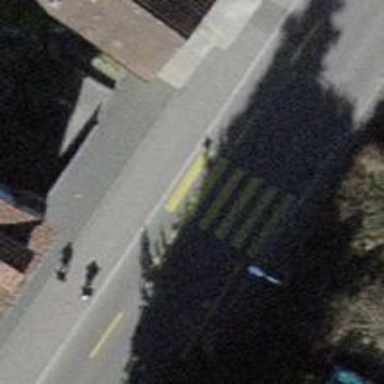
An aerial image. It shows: Asphalt footway with marked zebra crossing.